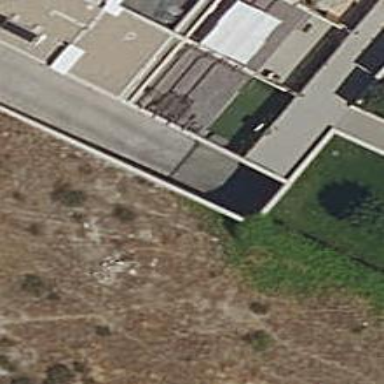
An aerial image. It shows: Retaining wall.